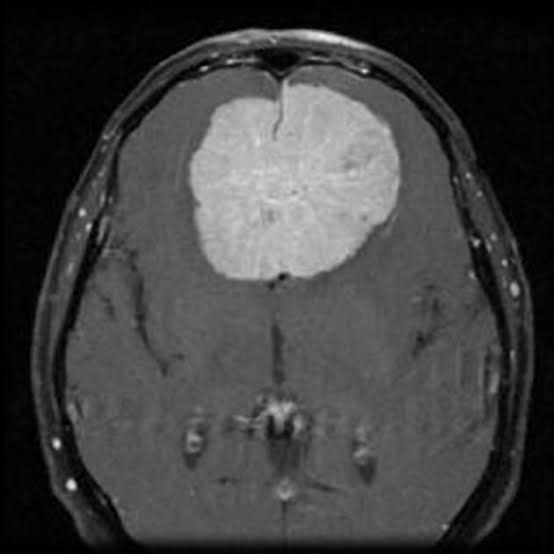
Label: meningioma